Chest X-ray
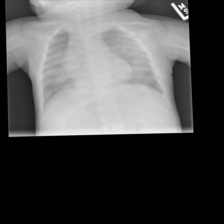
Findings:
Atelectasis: negative
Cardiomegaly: negative
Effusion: negative
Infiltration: negative
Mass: negative
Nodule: negative
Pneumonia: negative
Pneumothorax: negative
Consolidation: negative
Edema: negative
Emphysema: negative
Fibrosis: negative
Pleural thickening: negative
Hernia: negative